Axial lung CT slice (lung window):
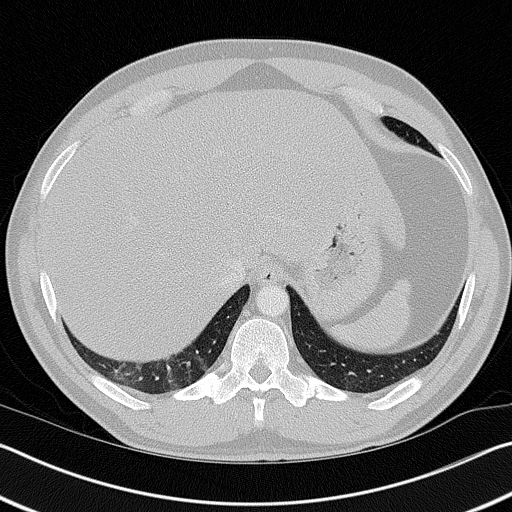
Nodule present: no